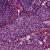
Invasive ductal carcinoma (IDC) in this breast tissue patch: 1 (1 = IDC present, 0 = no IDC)